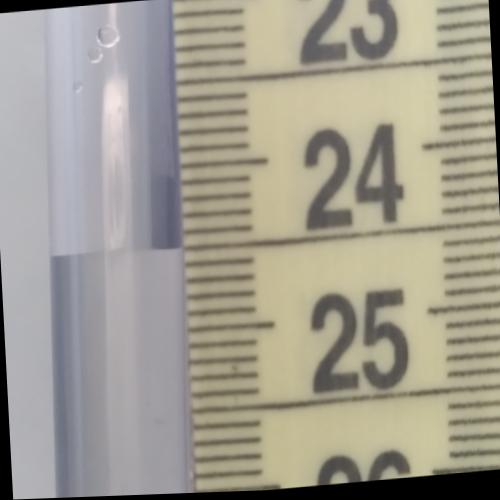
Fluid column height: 24.5 cm